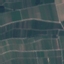
Label: PermanentCrop